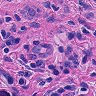
Metastatic tissue present: yes